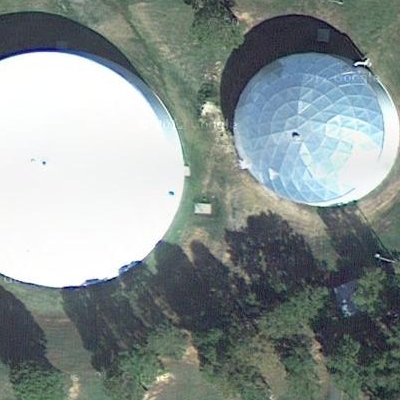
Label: cIndustry